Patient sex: F
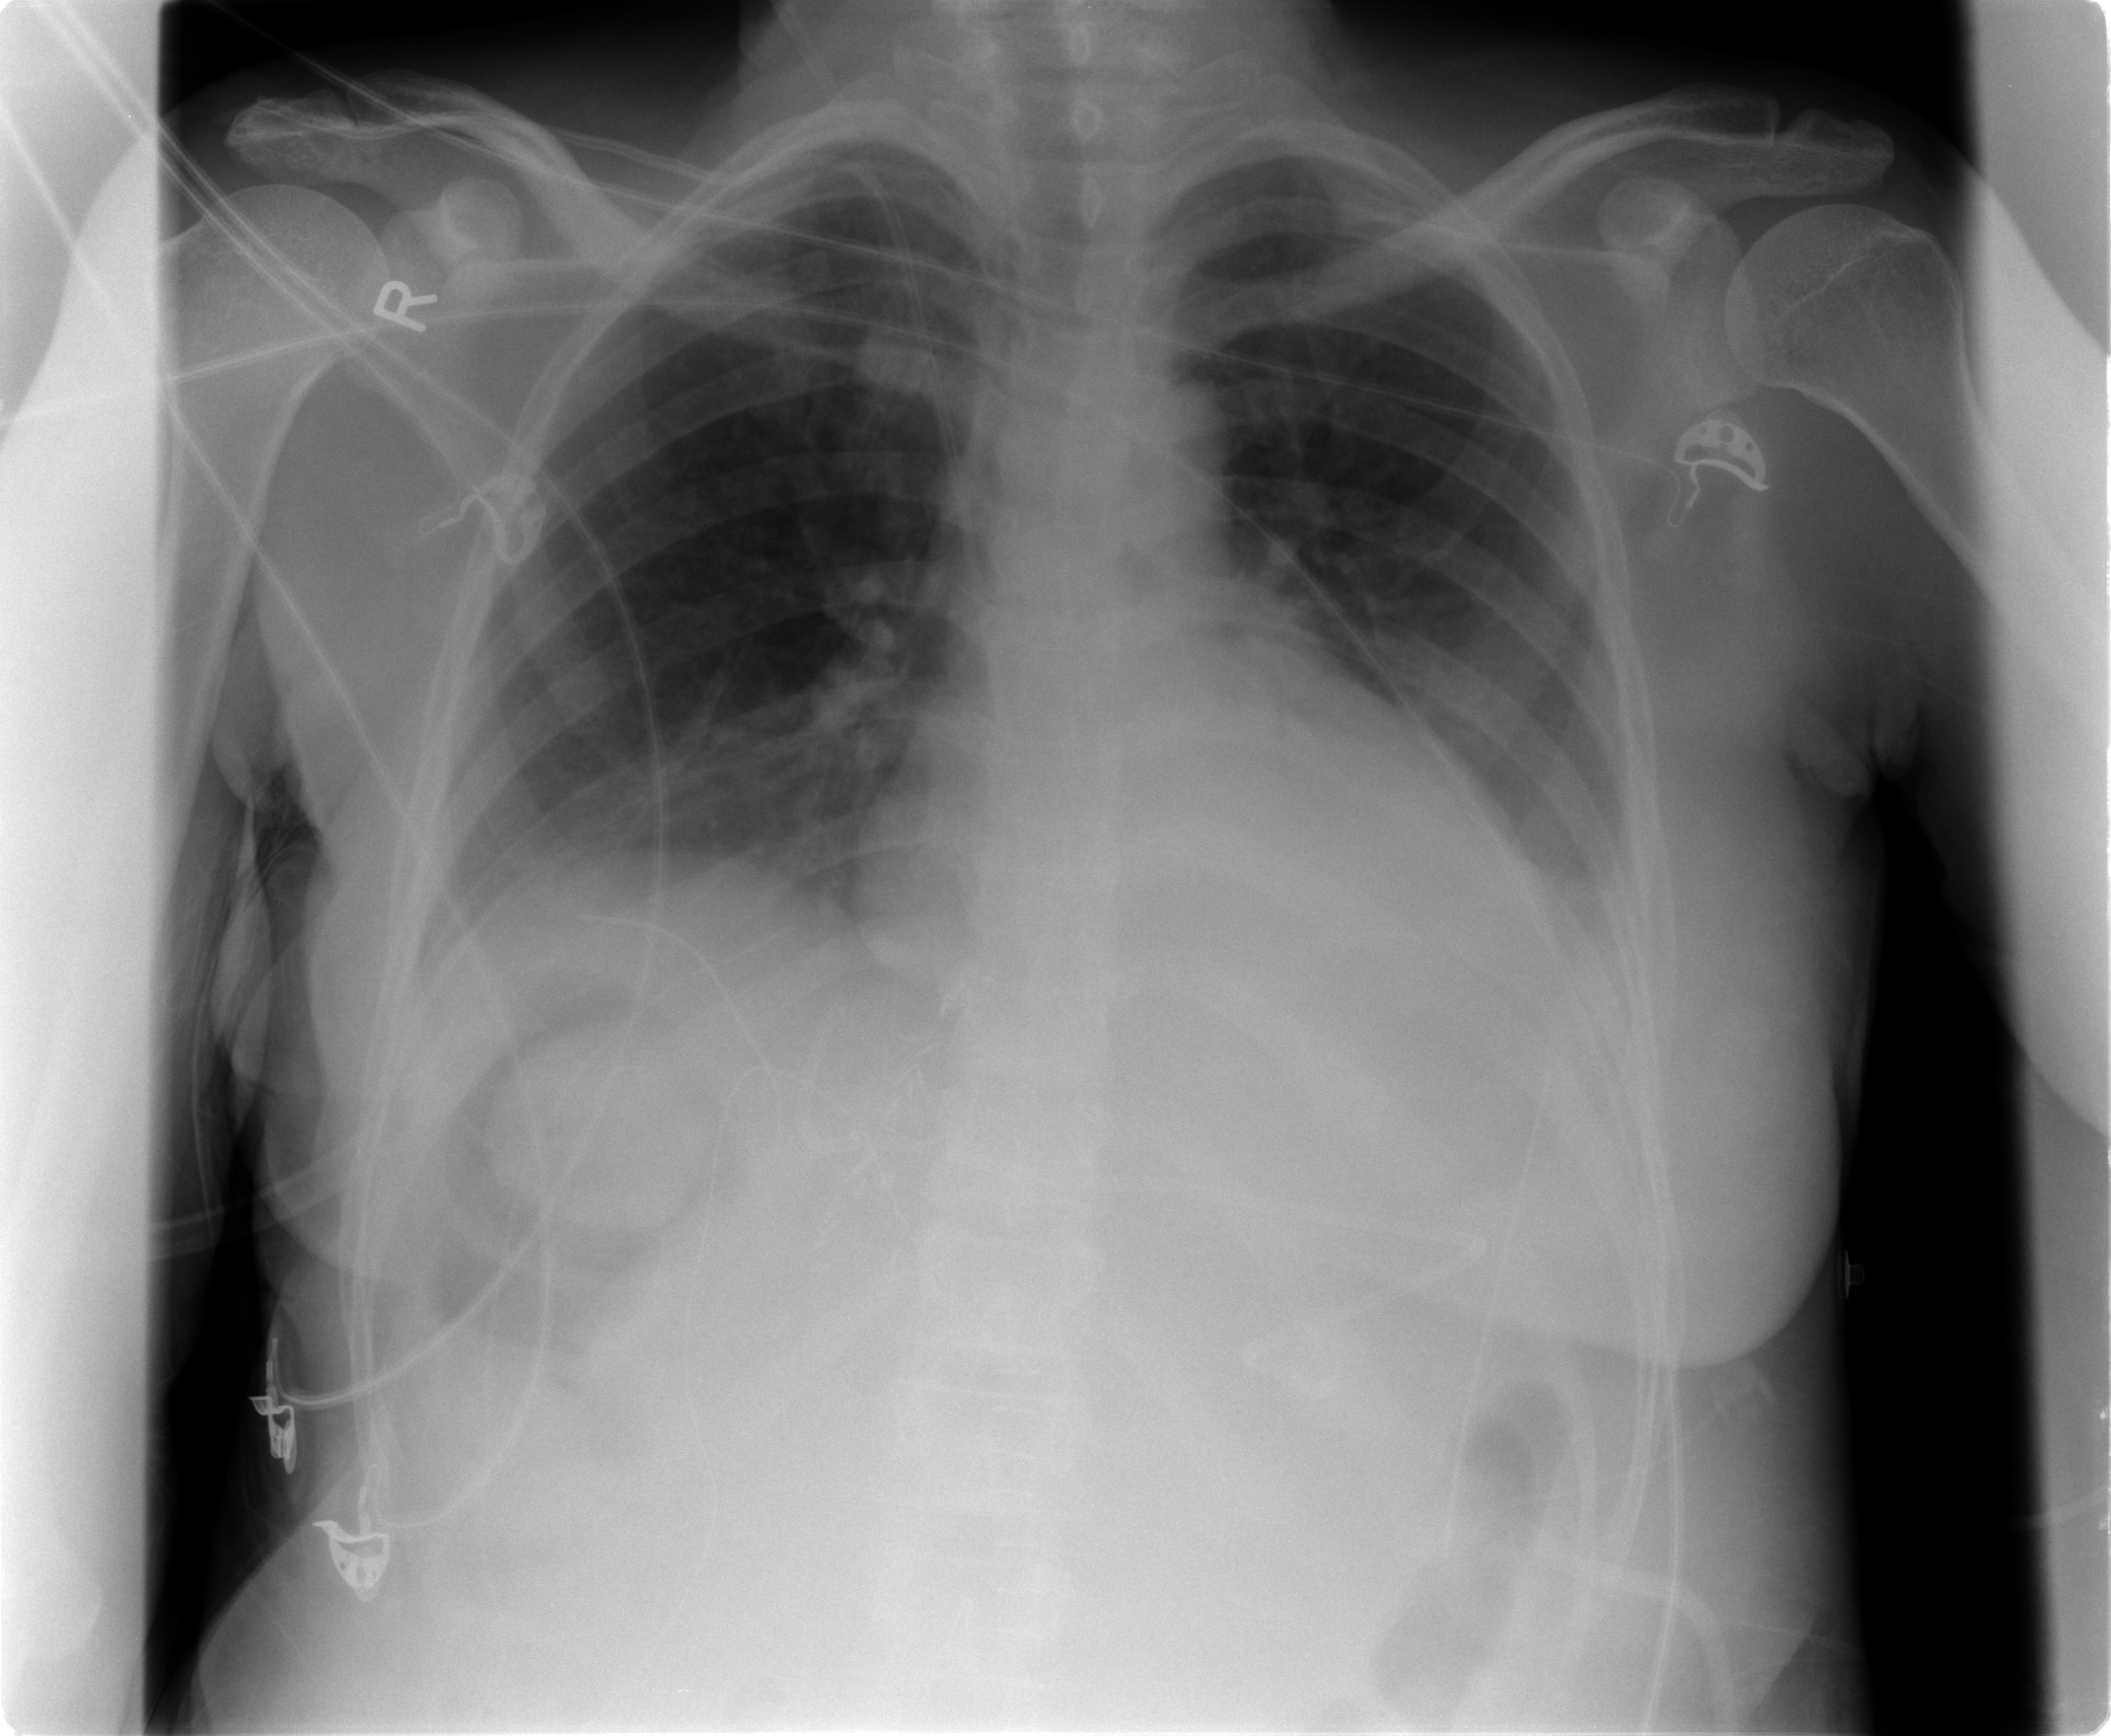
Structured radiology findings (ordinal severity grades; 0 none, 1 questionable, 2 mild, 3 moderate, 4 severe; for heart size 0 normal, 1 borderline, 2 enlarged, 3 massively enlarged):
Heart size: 0
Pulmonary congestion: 1
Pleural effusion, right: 1
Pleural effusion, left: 2
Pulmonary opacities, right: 0
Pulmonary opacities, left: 0
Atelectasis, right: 2
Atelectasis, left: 2